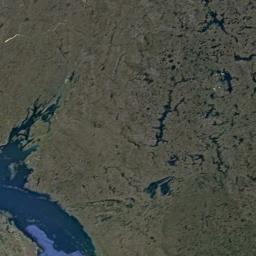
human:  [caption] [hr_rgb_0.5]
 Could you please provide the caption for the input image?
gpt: There are small creeks in the middle of this wetland .

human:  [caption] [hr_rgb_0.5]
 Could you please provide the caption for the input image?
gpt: There is a large area of ​​dense brown bare land in a lake in a wetland .

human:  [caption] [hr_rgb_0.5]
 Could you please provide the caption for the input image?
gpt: There are many different shapes of water around the wetlands .

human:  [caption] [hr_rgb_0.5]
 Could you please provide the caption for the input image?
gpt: The wetland consists of bare land and water .

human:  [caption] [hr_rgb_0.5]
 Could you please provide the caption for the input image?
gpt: There are some water areas and much bare land on the wetland .